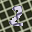
Label: 2